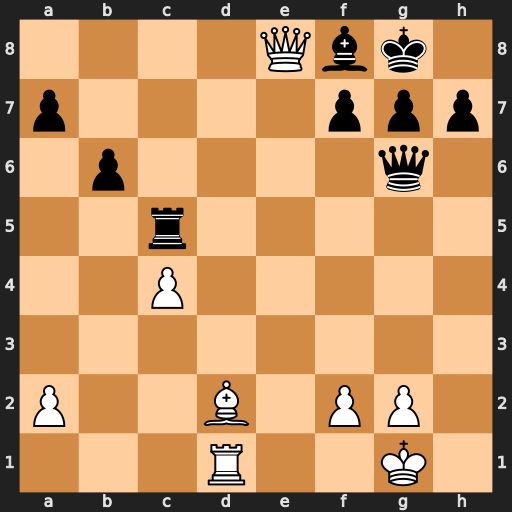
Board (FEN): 4Qbk1/p4ppp/1p4q1/2r5/2P5/8/P2B1PP1/3R2K1
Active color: w
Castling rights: -
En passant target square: -
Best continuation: Bb4 Qc2 Rd8 Qb1+ Be1